Question: I created a role "Administrator" but each has one unique guard. I successfully generated them by creating custom function that replicates the web guard to sanctum. Or vice-versa depending where the role is created (e.g react frontend->sanctum guard), or laravel -> web guard).
---
table

My current request validation rule is this:
'''
'name' => ['required', 'max:70', 'unique:roles,name,'. $this->role->id]
'''
I also tried this, but this won't work because it's intended only for the current role
'''
'name' => ['required', 'max:70', 'unique:roles,name,id']
'''
> It returns
I can't update the Role because there's an existing role that have the same name. How can I make my Request to ignore the duplicate role?
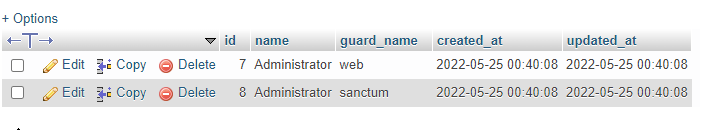
Answer: The 'unique' rule has been <URL> in modern versions of Laravel.
You can define your validation rule like this:
'''
use Illuminate\Validation\Rule;
...
$rules = [
"name" => [
"required",
"max:70",
Rule::unique("roles")
->ignore($this->role->id)
->where("guard_name", $this->role->guard_name)
],
];
'''
Additional where clauses were previously added with more parameters in the 'unique:' comma-separated list (and still can be AFAIK) but it was very hard to tell at a glance what the validation was doing.